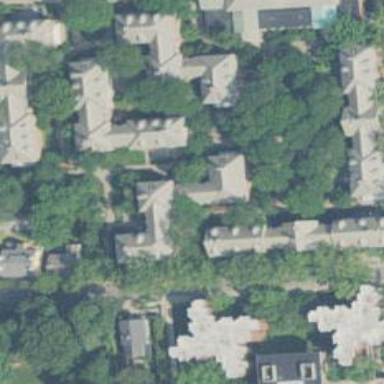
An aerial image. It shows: Dormitory building.